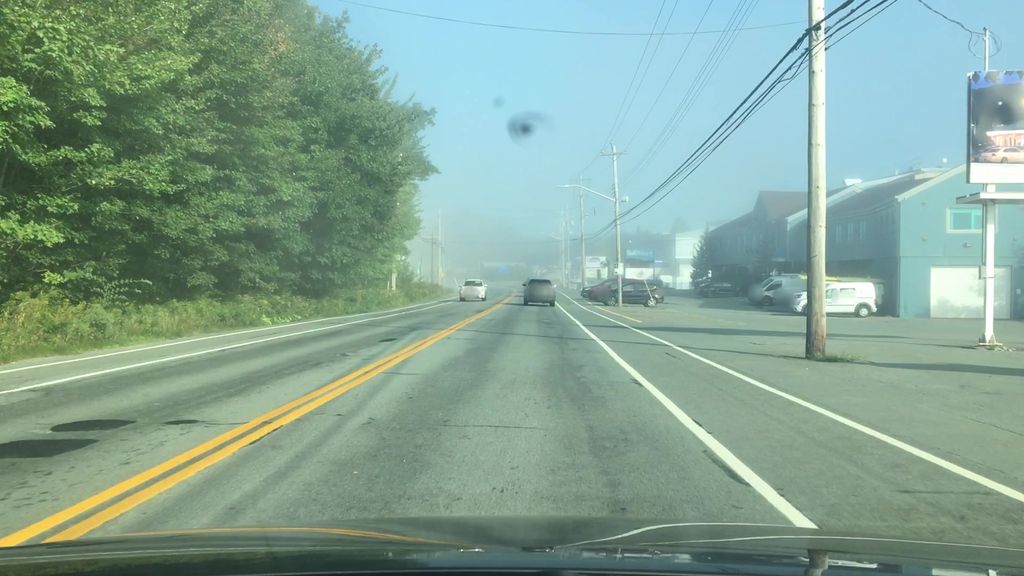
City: halifax